Question: I follow this <URL> and i want to insert a user to database and then get the succes massage. My code insert successfuly the object to database but i get an error : 'com.mysql.jdbc.exceptions.MySQLIntegrityConstraintViolationException: Column 'login' cannot be null' . this is my Ajax function :
'''
<script type="text/javascript">
$(document).ready(function() {
function doAjaxPost() {
// get the form values
var name = $('#name_').val();
var prenom = $('#prenom_').val();
var login = $('#login_').val();
var password = $('#password_').val();
var role = $('#role_').val();
var enable = $('#enable_').val();
$.ajax({
type: "POST",
url: "${pageContext.request.contextPath}/ajouter_user",
data: "name_=" + name + "&prenom_=" + prenom + "&login_="+ login+ "&password_="+password+"&role_="+role + "&enable_="+enable,
success: function(response){
// we have the response
$('#info').html(response);
$('#nom_').val('');
$('#prenom_').val('');
$('#login_').val('');
$('#password_').val('');
$('#role_').val('');
$('#enable_').val('');
},
error: function(e){
alert('Error: ' + e);
}
});
}
</script>
'''
this is my form :
'''
<div id="info"></div>
<form:form name="ajf"
action="${pageContext.request.contextPath}/ajouter_user"
method="post" commandName="user">
<table id="tabmenu">
<tr>
<td id="idtab">Nom :</td>
<td><form:input type="text" path="nom" id="nom_"
class="round default-width-input" name="name_" /></td>
<td><form:errors path="nom" Class="errorbox" /></td>
</tr>
<tr>
<td id="idtab">Prenom :</td>
<td><form:input type="text" path="prenom" name="prenom_"
id="prenom_" class="round default-width-input" /></td>
<td><form:errors path="prenom" cssClass="errorbox" />
</tr>
<tr>
<td id="idtab">Login :</td>
<td><form:input type="text" path="login" name="login_"
id="login_" cssClass="round default-width-input" /></td>
<td><form:errors path="login" cssClass="errorbox" /></td>
</tr>
<tr>
<td id="idtab">Password :</td>
<td><form:input type="password" path="password"
id="password_" name="pass_" class="round default-width-input" /></td>
<td><form:errors path="password" cssClass="errorbox" /></td>
</tr>
<tr>
<td id="idtab">Selectionner un role :</td>
<td><form:select path="role" id="role">
<form:option value="" label="" />
<form:option value="ROLE_ADMIN">Administrateur</form:option>
<form:option value="ROLE_USER">Simple utilisateur</form:option>
</form:select></td>
<td><form:errors path="role" cssClass="errorbox" /></td>
</tr>
<tr>
<td id="idtab">Active :</td>
<td><form:input type="checkbox" value="true" path="enable"
id="enable_" /> Oui</td>
</tr>
<tr></tr>
<tr></tr>
<tr>
<td><input
class="button round blue image-right ic-right-arrow"
type="submit" value="Creer" onclick="doAjaxPost()" /></td>
<td><input
class="button round blue image-right ic-right-arrow"
type="reset" value="Initialiser" /></td>
</tr>
</table>
</form:form>
'''
The Controller :
'''
@RequestMapping(value="/ajouter_user",method=RequestMethod.POST)
public @ResponseBody String addUser(@ModelAttribute User us, BindingResult result ){
String returnText;
if(!result.hasErrors()){
userservice.AddUser(us);
returnText = "User has been added to the list.";
}else{
returnText = "Sorry, an error has occur. User has not been added to list.";
}
return returnText;
}
'''
Also I get get the message " " in another empty page not in my div which has the id="info" as it shown in the code. What is the problem ?

**////// the whole exception \**
'''
mai 22, 2013 12:16:10 PM org.apache.catalina.core.StandardWrapperValve invoke
SEVERE: Servlet.service() for servlet [Dispatcher] in context with path [/GestionDelegation] threw exception [Request processing failed; nested exception is org.springframework.dao.DataIntegrityViolationException: PreparedStatementCallback; SQL [insert into utilisateurs (login, password, nom, prenom,enable) values (?,?,?,?,?)]; Column 'login' cannot be null; nested exception is com.mysql.jdbc.exceptions.MySQLIntegrityConstraintViolationException: Column 'login' cannot be null] with root cause
com.mysql.jdbc.exceptions.MySQLIntegrityConstraintViolationException: Column 'login' cannot be null
at com.mysql.jdbc.SQLError.createSQLException(SQLError.java:931)
at com.mysql.jdbc.MysqlIO.checkErrorPacket(MysqlIO.java:2941)
at com.mysql.jdbc.MysqlIO.sendCommand(MysqlIO.java:1623)
at com.mysql.jdbc.MysqlIO.sqlQueryDirect(MysqlIO.java:1715)
at com.mysql.jdbc.Connection.execSQL(Connection.java:3249)
at com.mysql.jdbc.PreparedStatement.executeInternal(PreparedStatement.java:1268)
at com.mysql.jdbc.PreparedStatement.executeUpdate(PreparedStatement.java:1541)
at com.mysql.jdbc.PreparedStatement.executeUpdate(PreparedStatement.java:1455)
at com.mysql.jdbc.PreparedStatement.executeUpdate(PreparedStatement.java:1440)
at org.apache.commons.dbcp.DelegatingPreparedStatement.executeUpdate(DelegatingPreparedStatement.java:102)
at org.springframework.jdbc.core.JdbcTemplate$2.doInPreparedStatement(JdbcTemplate.java:817)
at org.springframework.jdbc.core.JdbcTemplate$2.doInPreparedStatement(JdbcTemplate.java:1)
at org.springframework.jdbc.core.JdbcTemplate.execute(JdbcTemplate.java:586)
at org.springframework.jdbc.core.JdbcTemplate.update(JdbcTemplate.java:811)
at org.springframework.jdbc.core.JdbcTemplate.update(JdbcTemplate.java:867)
at org.springframework.jdbc.core.JdbcTemplate.update(JdbcTemplate.java:875)
at gestion.delegation.dao.ImplIUserDao.AddUser(ImplIUserDao.java:58)
at gestion.delegation.service.ImplIUserService.AddUser(ImplIUserService.java:22)
at gestion.delegation.controller.GestionUserController.addUser(GestionUserController.java:35)
at sun.reflect.NativeMethodAccessorImpl.invoke0(Native Method)
at sun.reflect.NativeMethodAccessorImpl.invoke(Unknown Source)
at sun.reflect.DelegatingMethodAccessorImpl.invoke(Unknown Source)
at java.lang.reflect.Method.invoke(Unknown Source)
at org.springframework.web.bind.annotation.support.HandlerMethodInvoker.invokeHandlerMethod(HandlerMethodInvoker.java:176)
at org.springframework.web.servlet.mvc.annotation.AnnotationMethodHandlerAdapter.invokeHandlerMethod(AnnotationMethodHandlerAdapter.java:426)
at org.springframework.web.servlet.mvc.annotation.AnnotationMethodHandlerAdapter.handle(AnnotationMethodHandlerAdapter.java:414)
at org.springframework.web.servlet.DispatcherServlet.doDispatch(DispatcherServlet.java:790)
at org.springframework.web.servlet.DispatcherServlet.doService(DispatcherServlet.java:719)
at org.springframework.web.servlet.FrameworkServlet.processRequest(FrameworkServlet.java:644)
at org.springframework.web.servlet.FrameworkServlet.doPost(FrameworkServlet.java:560)
at javax.servlet.http.HttpServlet.service(HttpServlet.java:641)
at javax.servlet.http.HttpServlet.service(HttpServlet.java:722)
at org.apache.catalina.core.ApplicationFilterChain.internalDoFilter(ApplicationFilterChain.java:305)
at org.apache.catalina.core.ApplicationFilterChain.doFilter(ApplicationFilterChain.java:210)
at org.springframework.security.web.FilterChainProxy$VirtualFilterChain.doFilter(FilterChainProxy.java:368)
at org.springframework.security.web.access.intercept.FilterSecurityInterceptor.invoke(FilterSecurityInterceptor.java:109)
at org.springframework.security.web.access.intercept.FilterSecurityInterceptor.doFilter(FilterSecurityInterceptor.java:83)
at org.springframework.security.web.FilterChainProxy$VirtualFilterChain.doFilter(FilterChainProxy.java:380)
at org.springframework.security.web.access.ExceptionTranslationFilter.doFilter(ExceptionTranslationFilter.java:97)
at org.springframework.security.web.FilterChainProxy$VirtualFilterChain.doFilter(FilterChainProxy.java:380)
at org.springframework.security.web.session.SessionManagementFilter.doFilter(SessionManagementFilter.java:100)
at org.springframework.security.web.FilterChainProxy$VirtualFilterChain.doFilter(FilterChainProxy.java:380)
at org.springframework.security.web.authentication.AnonymousAuthenticationFilter.doFilter(AnonymousAuthenticationFilter.java:78)
at org.springframework.security.web.FilterChainProxy$VirtualFilterChain.doFilter(FilterChainProxy.java:380)
at org.springframework.security.web.servletapi.SecurityContextHolderAwareRequestFilter.doFilter(SecurityContextHolderAwareRequestFilter.java:54)
at org.springframework.security.web.FilterChainProxy$VirtualFilterChain.doFilter(FilterChainProxy.java:380)
at org.springframework.security.web.savedrequest.RequestCacheAwareFilter.doFilter(RequestCacheAwareFilter.java:35)
at org.springframework.security.web.FilterChainProxy$VirtualFilterChain.doFilter(FilterChainProxy.java:380)
at org.springframework.security.web.authentication.www.BasicAuthenticationFilter.doFilter(BasicAuthenticationFilter.java:177)
at org.springframework.security.web.FilterChainProxy$VirtualFilterChain.doFilter(FilterChainProxy.java:380)
at org.springframework.security.web.authentication.AbstractAuthenticationProcessingFilter.doFilter(AbstractAuthenticationProcessingFilter.java:187)
at org.springframework.security.web.FilterChainProxy$VirtualFilterChain.doFilter(FilterChainProxy.java:380)
at org.springframework.security.web.authentication.logout.LogoutFilter.doFilter(LogoutFilter.java:105)
at org.springframework.security.web.FilterChainProxy$VirtualFilterChain.doFilter(FilterChainProxy.java:380)
at org.springframework.security.web.context.SecurityContextPersistenceFilter.doFilter(SecurityContextPersistenceFilter.java:79)
at org.springframework.security.web.FilterChainProxy$VirtualFilterChain.doFilter(FilterChainProxy.java:380)
at org.springframework.security.web.FilterChainProxy.doFilter(FilterChainProxy.java:169)
at org.springframework.web.filter.DelegatingFilterProxy.invokeDelegate(DelegatingFilterProxy.java:237)
at org.springframework.web.filter.DelegatingFilterProxy.doFilter(DelegatingFilterProxy.java:167)
at org.apache.catalina.core.ApplicationFilterChain.internalDoFilter(ApplicationFilterChain.java:243)
at org.apache.catalina.core.ApplicationFilterChain.doFilter(ApplicationFilterChain.java:210)
at org.apache.catalina.core.StandardWrapperValve.invoke(StandardWrapperValve.java:222)
at org.apache.catalina.core.StandardContextValve.invoke(StandardContextValve.java:123)
at org.apache.catalina.authenticator.AuthenticatorBase.invoke(AuthenticatorBase.java:472)
at org.apache.catalina.core.StandardHostValve.invoke(StandardHostValve.java:168)
at org.apache.catalina.valves.ErrorReportValve.invoke(ErrorReportValve.java:99)
at org.apache.catalina.valves.AccessLogValve.invoke(AccessLogValve.java:929)
at org.apache.catalina.core.StandardEngineValve.invoke(StandardEngineValve.java:118)
at org.apache.catalina.connector.CoyoteAdapter.service(CoyoteAdapter.java:407)
at org.apache.coyote.http11.AbstractHttp11Processor.process(AbstractHttp11Processor.java:1002)
at org.apache.coyote.AbstractProtocol$AbstractConnectionHandler.process(AbstractProtocol.java:585)
at org.apache.tomcat.util.net.JIoEndpoint$SocketProcessor.run(JIoEndpoint.java:312)
at java.util.concurrent.ThreadPoolExecutor.runWorker(Unknown Source)
at java.util.concurrent.ThreadPoolExecutor$Worker.run(Unknown Source)
at java.lang.Thread.run(Unknown Source)
'''
'''
public boolean AddUser(User user) {
boolean t=true;
final String User_INSERT1 = "insert into utilisateurs (login, password, nom, prenom,enable) "
+ "values (?,?,?,?,?)";
final String User_INSERT2="insert into roles (login,role) values(?,?)";
/*
* On recupere et on utilisera directement le jdbcTemplate
*/
MessageDigestPasswordEncoder encoder = new MessageDigestPasswordEncoder("SHA");
String hash = encoder.encodePassword(user.getPassword(), "");
final String check ="select count(*) from utilisateurs where login = ?";
int result= getJdbcTemplate().queryForInt(check, new Object[]{String.valueOf(user.getLogin())});
if (result==0) {
getJdbcTemplate()
.update(User_INSERT1,
new Object[] {user.getLogin(),
hash, user.getNom(),
user.getPrenom(), user.getEnable(),
});
getJdbcTemplate().update(User_INSERT2, new Object[]{user.getLogin(),user.getRole()});
return t;
}
else { t = false ; return t;}
}
'''
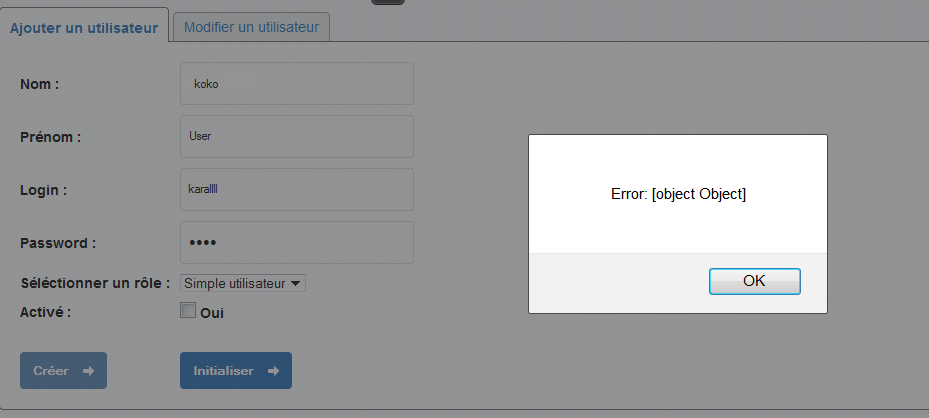
Answer: Write your data field as
'''
data:{"name" : name , "prenom" : prenom , "login_" : login , "password_" :password , "role_" :role , "enable_" :enable },
'''
insted of
'''
data: "name_=" + name + "&prenom_=" + prenom + "&login_="+ login+ "&password_="+password+"&role_="+role + "&enable_="+enable,
'''